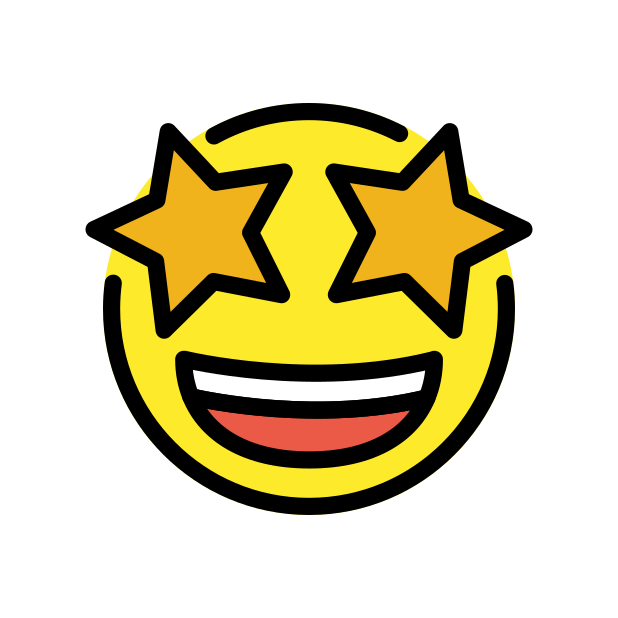
star-struck